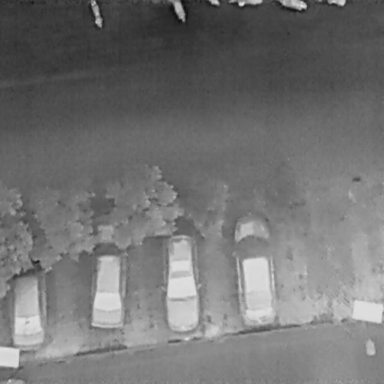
There are four Cars in the infrared image.